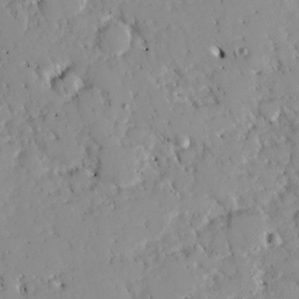
Label: non_frost